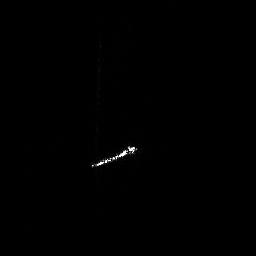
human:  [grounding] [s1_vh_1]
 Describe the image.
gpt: In the satellite image, there is  <ref>1 medium ship </ref> <box>[[33, 54, 53, 65, 0]]</box> located at center.